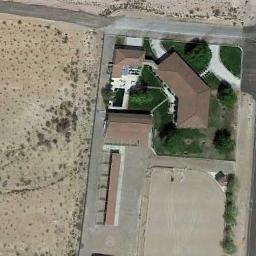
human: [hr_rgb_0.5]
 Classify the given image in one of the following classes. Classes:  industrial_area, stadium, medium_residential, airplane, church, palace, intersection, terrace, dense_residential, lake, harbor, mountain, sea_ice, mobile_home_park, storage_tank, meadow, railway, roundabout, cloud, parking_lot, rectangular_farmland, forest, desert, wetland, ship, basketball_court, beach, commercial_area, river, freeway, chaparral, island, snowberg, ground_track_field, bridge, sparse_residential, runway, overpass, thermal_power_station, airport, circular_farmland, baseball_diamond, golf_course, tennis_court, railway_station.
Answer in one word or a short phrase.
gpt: sparse_residential